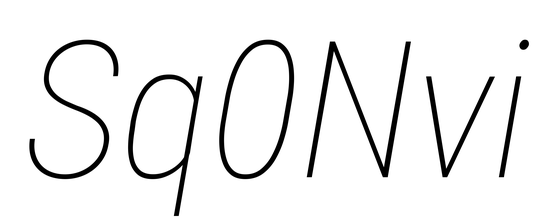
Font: Roboto-Italic_Condensed_Thin_Italic